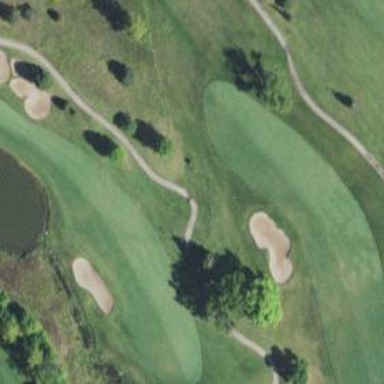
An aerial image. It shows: Golf fairway in the image.